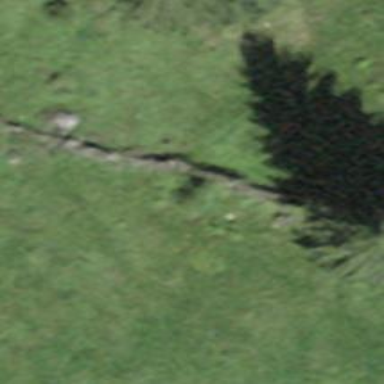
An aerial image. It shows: Wall made of dry stone.